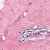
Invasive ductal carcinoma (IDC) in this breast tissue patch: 0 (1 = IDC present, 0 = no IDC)